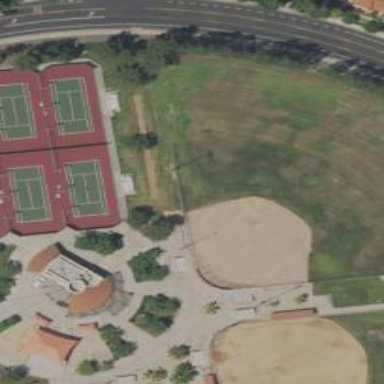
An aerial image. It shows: Compacted baseball pitch suitable for leisure land activities.